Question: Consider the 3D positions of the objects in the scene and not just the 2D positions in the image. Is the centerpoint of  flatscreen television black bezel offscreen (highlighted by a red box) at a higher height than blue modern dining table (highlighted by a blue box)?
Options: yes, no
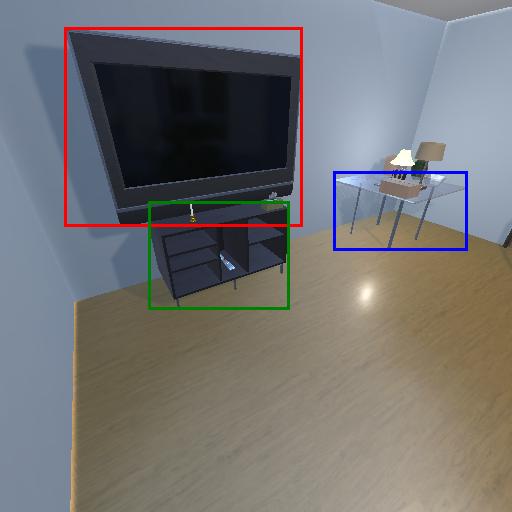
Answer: yes